Field crop: maize
Growth stage: 2
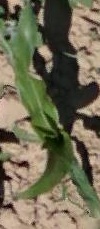
Species: maize